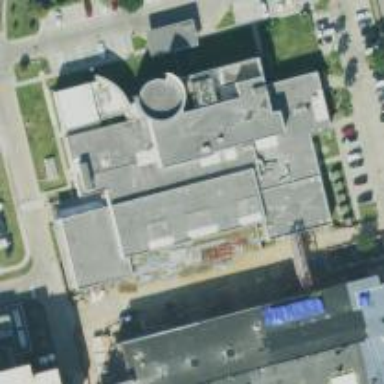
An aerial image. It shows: Clinic building offering healthcare services.